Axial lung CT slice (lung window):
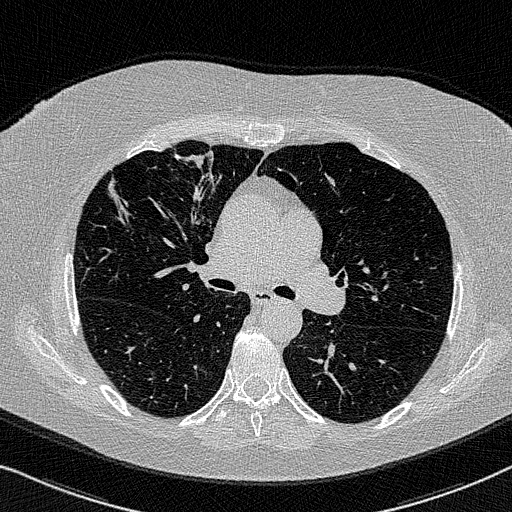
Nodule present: no